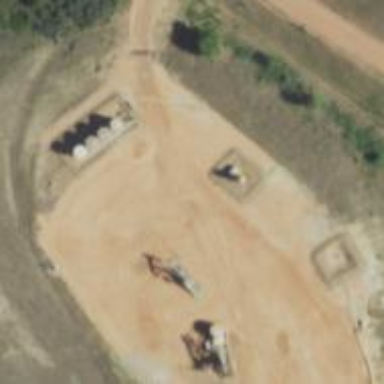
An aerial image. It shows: Storage tank with man-made structure.